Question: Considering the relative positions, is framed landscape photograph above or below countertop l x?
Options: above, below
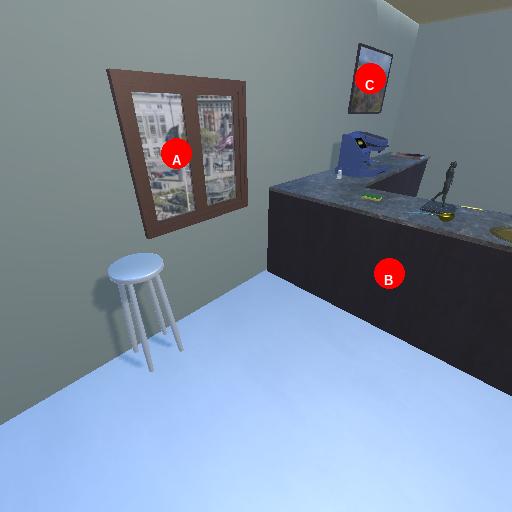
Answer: above